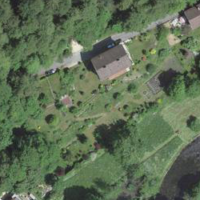
EUNIS habitat code: 23
Species observed at this site:
Cardamine heptaphylla